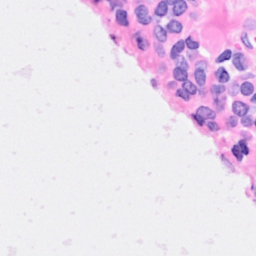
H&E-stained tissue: Breast